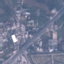
Land use / land cover: Highway